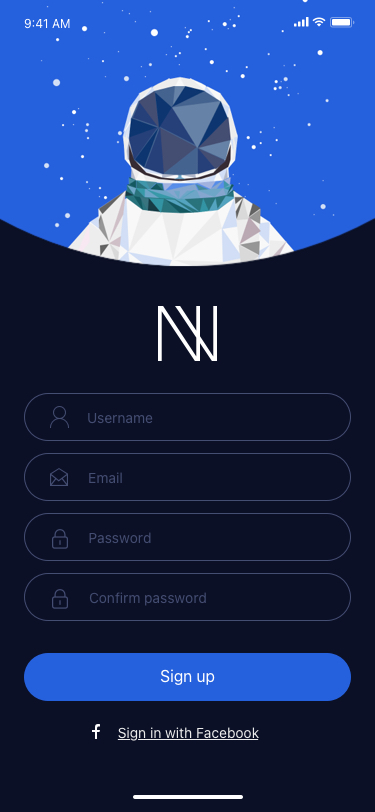
Text in this UI design:
Sign in with Facebook
Username
Email
Password
Confirm password
Sign up